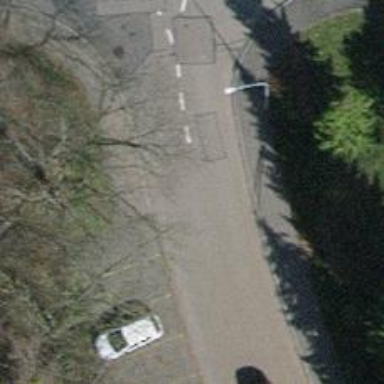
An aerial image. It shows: Unmarked crossing on footway.